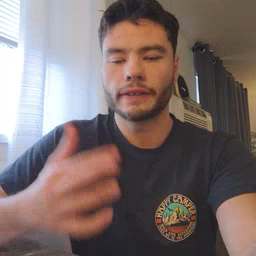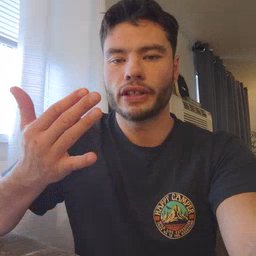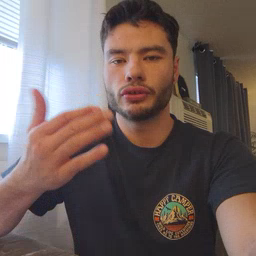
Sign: finger